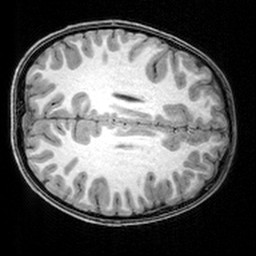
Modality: T1w
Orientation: axial
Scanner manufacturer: siemens
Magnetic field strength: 3 T
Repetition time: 1.9 s
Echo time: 0.00397 s